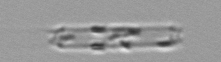
Label: Cerataulina_pelagica